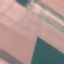
Land use / land cover class: AnnualCrop